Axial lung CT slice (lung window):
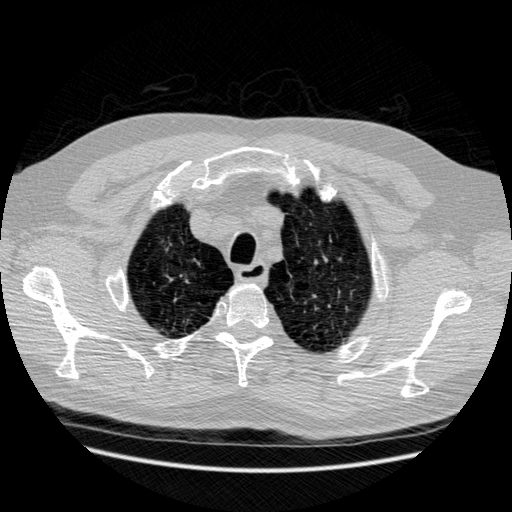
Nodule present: no